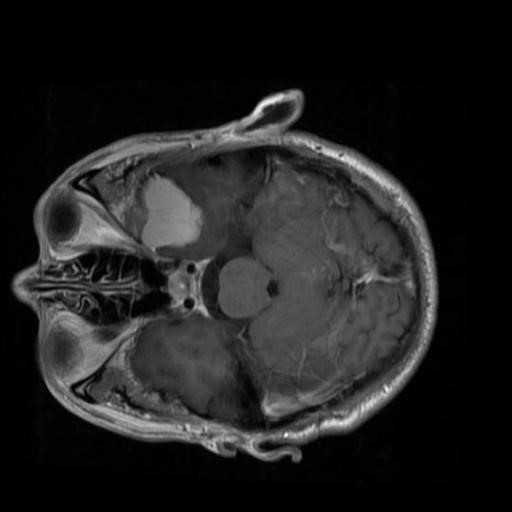
Label: brain_menin